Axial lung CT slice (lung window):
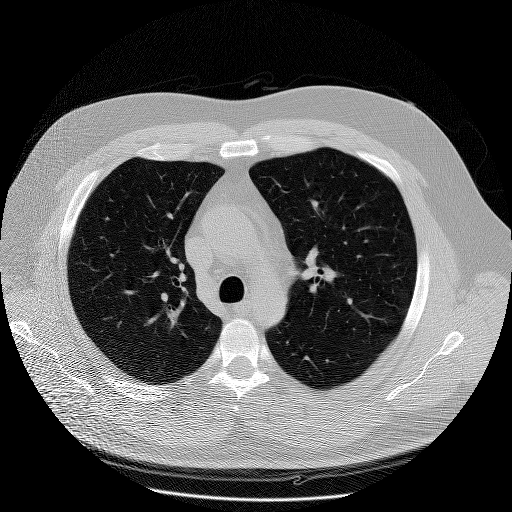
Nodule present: no